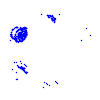
Particle: pion